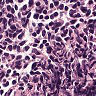
Metastatic tissue present: no